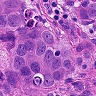
Metastatic tissue present: yes